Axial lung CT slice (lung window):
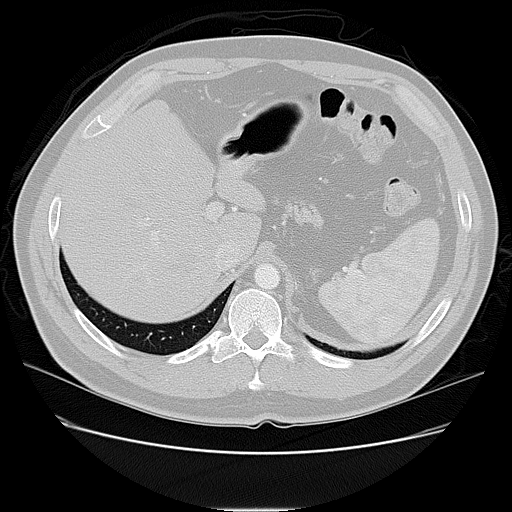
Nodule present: no